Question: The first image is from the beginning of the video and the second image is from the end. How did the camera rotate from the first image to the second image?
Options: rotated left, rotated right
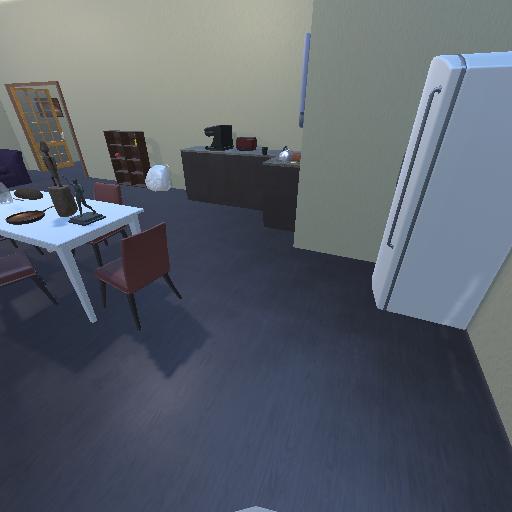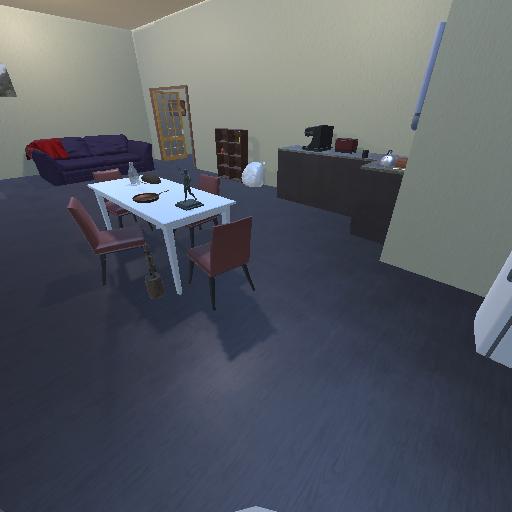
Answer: rotated left